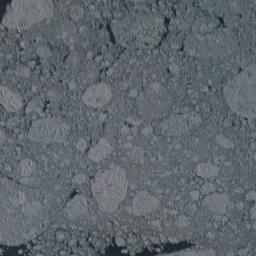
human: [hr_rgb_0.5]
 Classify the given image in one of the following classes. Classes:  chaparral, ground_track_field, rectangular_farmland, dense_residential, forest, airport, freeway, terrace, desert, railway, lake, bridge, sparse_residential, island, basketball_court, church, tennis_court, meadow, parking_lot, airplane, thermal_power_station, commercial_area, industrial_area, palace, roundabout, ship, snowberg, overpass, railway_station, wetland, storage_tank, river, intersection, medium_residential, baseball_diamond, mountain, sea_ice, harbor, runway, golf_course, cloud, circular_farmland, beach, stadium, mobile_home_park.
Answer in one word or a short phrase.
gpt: sea_ice